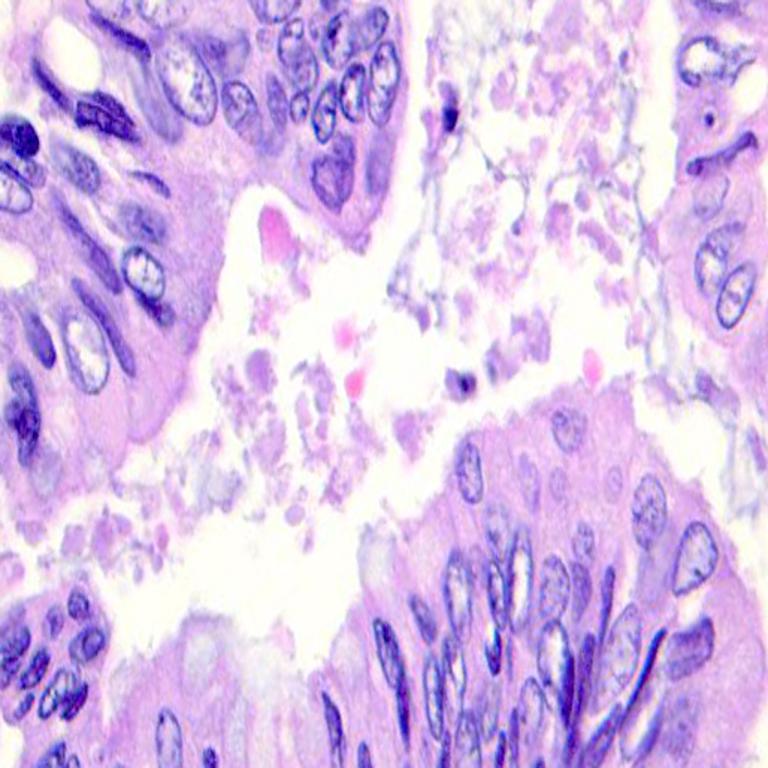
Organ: colon
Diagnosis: adenocarcinomas